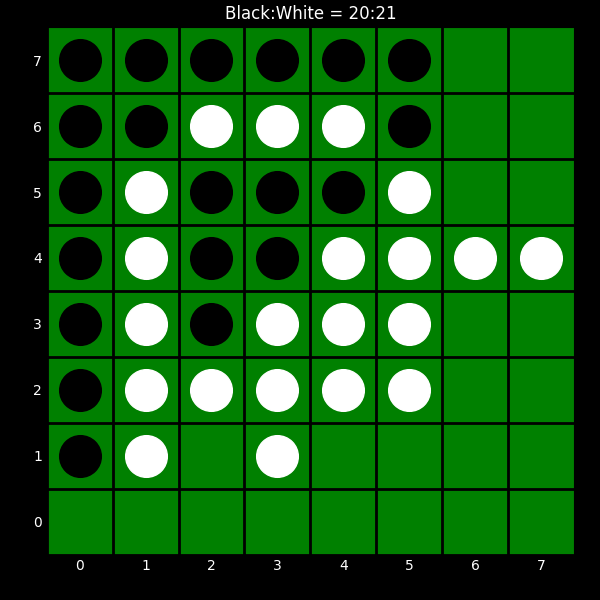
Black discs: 20
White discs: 21